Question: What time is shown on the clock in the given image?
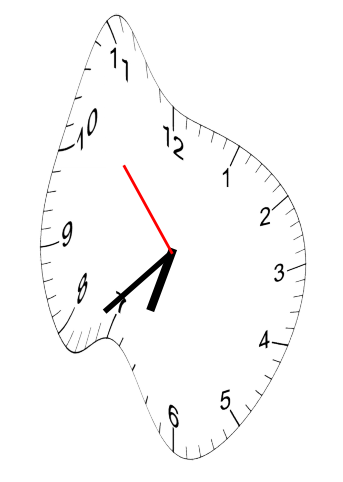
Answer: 06:37:53